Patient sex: M
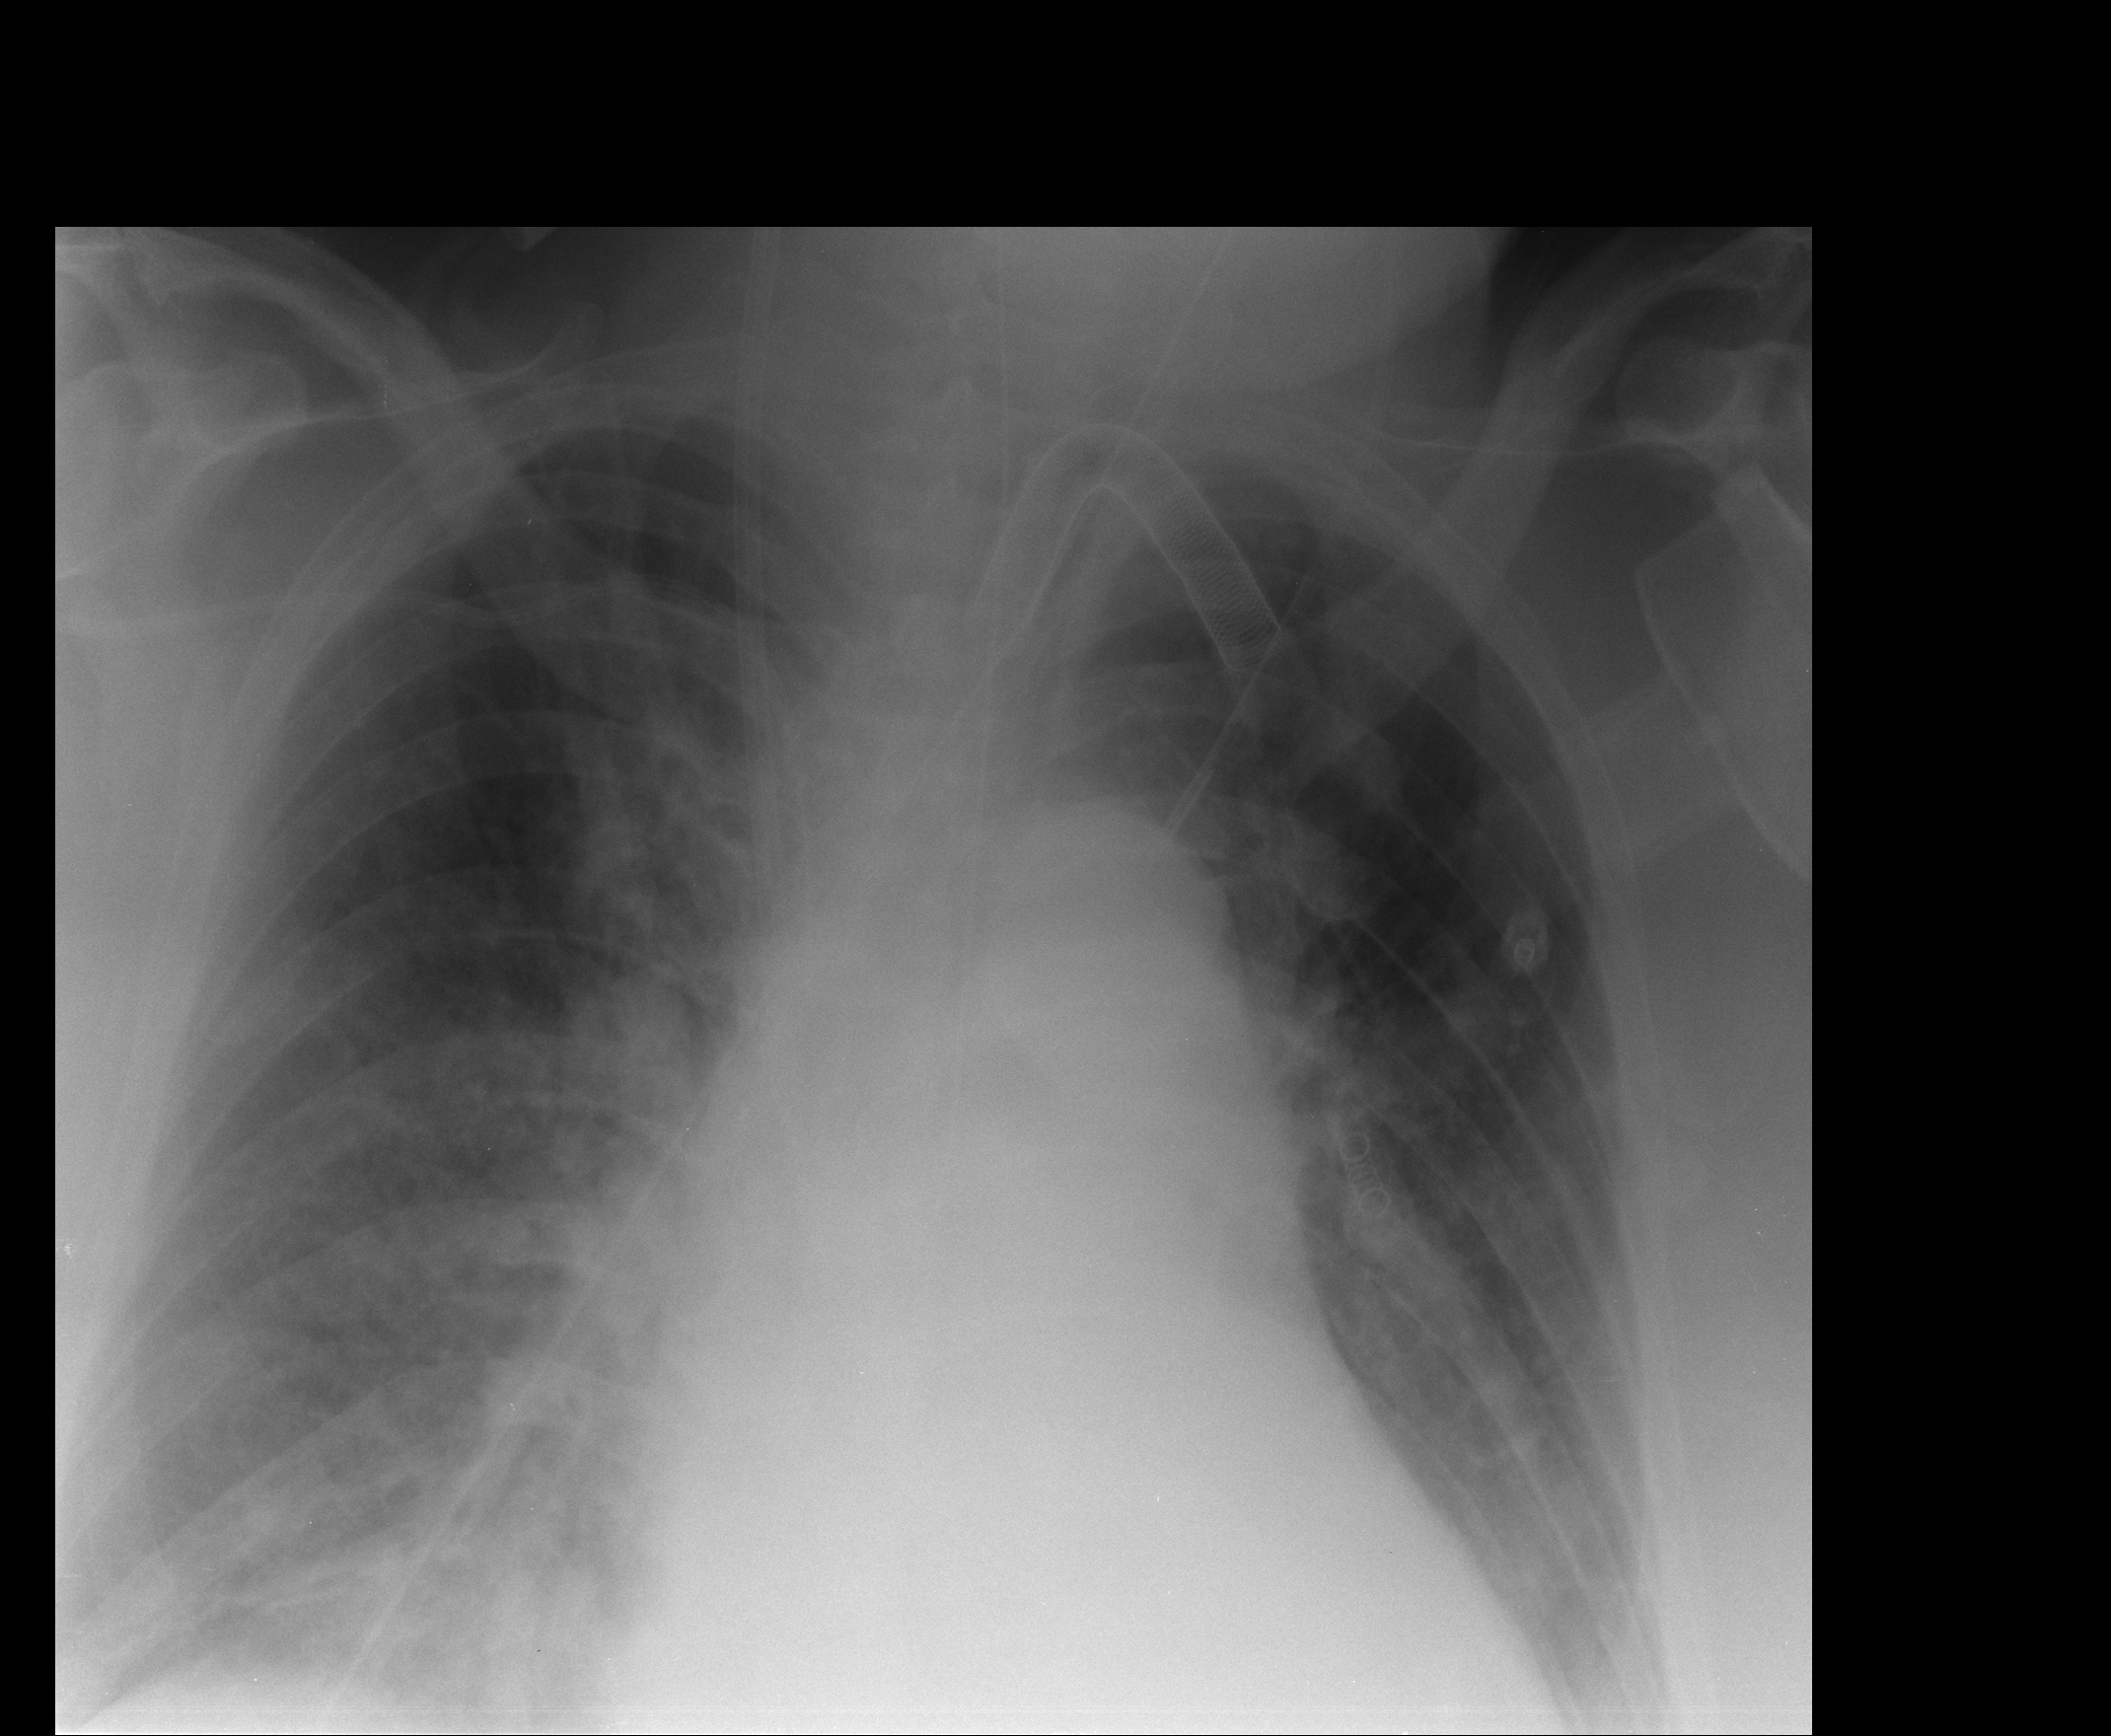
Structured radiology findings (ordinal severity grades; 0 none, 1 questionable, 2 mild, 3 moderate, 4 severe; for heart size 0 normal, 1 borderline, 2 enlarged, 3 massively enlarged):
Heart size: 2
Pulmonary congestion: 3
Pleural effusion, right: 2
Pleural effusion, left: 2
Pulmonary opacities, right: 2
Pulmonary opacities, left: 1
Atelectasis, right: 2
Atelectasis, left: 2